Brain MRI, t1w sequence, axial 2D slice.
Patient: age 35, sex F, weight 78 kg, height 1.78 m
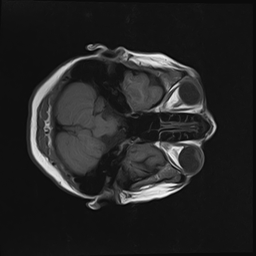